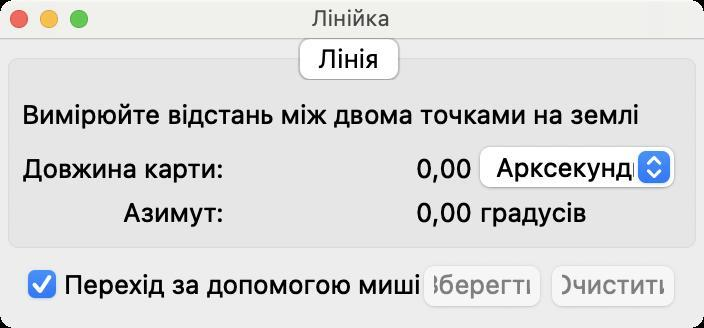
Accessibility tree:
{"name": "Лінійка", "role": "AXWindow", "description": null, "role_description": "плавуче вікно", "value": null, "position": "619.00;417.00", "size": "352;164", "children": [{"name": "", "role": "AXGroup", "description": "", "role_description": "група", "value": null, "position": "7.00;45.00", "size": "338;76", "children": [{"name": "Вимірюйте_відстань_між_двома_точками_на_землі", "role": "AXStaticText", "description": "", "role_description": "текст", "value": null, "position": "11.00;49.00", "size": "330;16", "children": []}, {"name": "Довжина_карти:", "role": "AXStaticText", "description": "", "role_description": "текст", "value": null, "position": "11.00;74.00", "size": "101;20", "children": []}, {"name": "0,00", "role": "AXStaticText", "description": "Довжина лінії (без урахування висоти над рівнем моря)", "role_description": "текст", "value": null, "position": "116.00;74.00", "size": "120;20", "children": []}, {"name": "Арксекунди", "role": "AXPopUpButton", "description": "Виберіть одиниці вимірювання для відображення довжини", "role_description": "кнопка спливного меню", "value": null, "position": "237.00;72.00", "size": "104;26", "children": [{"name": "", "role": "AXList", "description": "", "role_description": "список", "value": null, "position": "-619.00;-417.00", "size": "0;0", "children": [{"name": "Сантиметри", "role": "AXStaticText", "description": "", "role_description": "текст", "value": null, "position": "-619.00;-417.00", "size": "686;18", "children": []}, {"name": "Метри", "role": "AXStaticText", "description": "", "role_description": "текст", "value": null, "position": "-619.00;-399.00", "size": "686;18", "children": []}, {"name": "Кілометри", "role": "AXStaticText", "description": "", "role_description": "текст", "value": null, "position": "-619.00;-381.00", "size": "686;18", "children": []}, {"name": "Дюйми", "role": "AXStaticText", "description": "", "role_description": "текст", "value": null, "position": "-619.00;-363.00", "size": "686;18", "children": []}, {"name": "Фути", "role": "AXStaticText", "description": "", "role_description": "текст", "value": null, "position": "-619.00;-345.00", "size": "686;18", "children": []}, {"name": "Ярди", "role": "AXStaticText", "description": "", "role_description": "текст", "value": null, "position": "-619.00;-327.00", "size": "686;18", "children": []}, {"name": "Милі", "role": "AXStaticText", "description": "", "role_description": "текст", "value": null, "position": "-619.00;-309.00", "size": "686;18", "children": []}, {"name": "Морські_милі", "role": "AXStaticText", "description": "", "role_description": "текст", "value": null, "position": "-619.00;-291.00", "size": "686;18", "children": []}, {"name": "Смути", "role": "AXStaticText", "description": "", "role_description": "текст", "value": null, "position": "-619.00;-273.00", "size": "686;18", "children": []}, {"name": "Градуси", "role": "AXStaticText", "description": "", "role_description": "текст", "value": null, "position": "-619.00;-255.00", "size": "686;18", "children": []}, {"name": "Арксекунди", "role": "AXStaticText", "description": "", "role_description": "текст", "value": null, "position": "-619.00;-237.00", "size": "686;18", "children": []}]}]}, {"name": "Азимут:", "role": "AXStaticText", "description": "", "role_description": "текст", "value": null, "position": "11.00;98.00", "size": "101;16", "children": []}, {"name": "0,00", "role": "AXStaticText", "description": "Довжина лінії", "role_description": "текст", "value": null, "position": "116.00;98.00", "size": "120;16", "children": []}, {"name": "градусів", "role": "AXStaticText", "description": "", "role_description": "текст", "value": null, "position": "240.00;98.00", "size": "98;16", "children": []}]}, {"name": "Лінія", "role": "AXGroup", "description": "", "role_description": "група", "value": null, "position": "147.00;19.00", "size": "55;21", "children": [{"name": "Лінія", "role": "AXRadioButton", "description": "", "role_description": "радіо-кнопка", "value": null, "position": "147.00;19.00", "size": "55;21", "children": []}]}, {"name": "Перехід_за_допомогою_миші", "role": "AXCheckBox", "description": "Зніміть прапорець, щоб вимкнути навігацію за допомогою миші під час використання засобу вимірювання", "role_description": "галочка", "value": 1, "position": "12.00;132.00", "size": "202;20", "children": []}, {"name": "Зберегти", "role": "AXButton", "description": "Зберігає поточні базові елементи вимірювання.", "role_description": "кнопка", "value": null, "position": "205.00;128.00", "size": "72;32", "children": []}, {"name": "Очистити", "role": "AXButton", "description": "Видаляє з тривимірної мапи всі засоби вимірювання", "role_description": "кнопка", "value": null, "position": "269.00;128.00", "size": "75;32", "children": []}, {"name": null, "role": "AXButton", "description": null, "role_description": "кнопка закривання", "value": null, "position": "3.00;5.00", "size": "13;9", "children": []}, {"name": null, "role": "AXButton", "description": null, "role_description": "кнопка оптимізації", "value": null, "position": "33.00;5.00", "size": "13;9", "children": [{"name": null, "role": "AXGroup", "description": null, "role_description": "група", "value": null, "position": "33.00;5.00", "size": "13;9", "children": []}]}, {"name": null, "role": "AXButton", "description": null, "role_description": "кнопка згортання", "value": null, "position": "18.00;5.00", "size": "13;9", "children": []}, {"name": null, "role": "AXStaticText", "description": null, "role_description": "текст", "value": "Лінійка", "position": "154.00;2.00", "size": "44;14", "children": []}]}